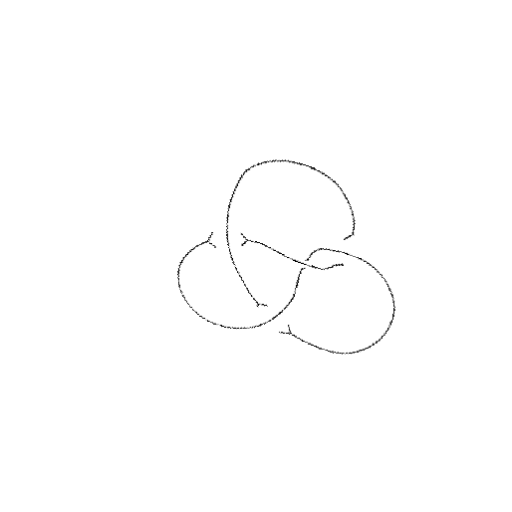
Crossing number: 4